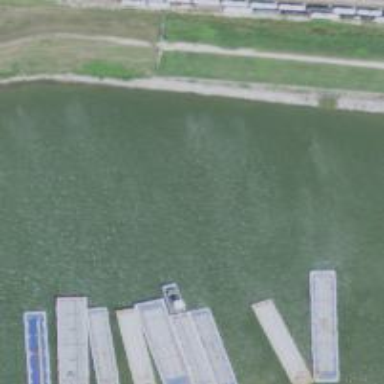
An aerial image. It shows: Dock by the waterway.